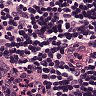
Metastatic tissue present: no